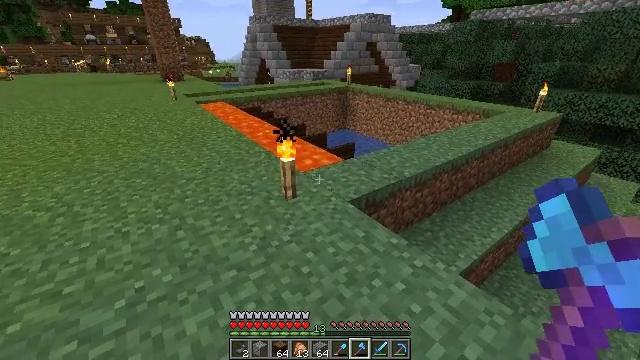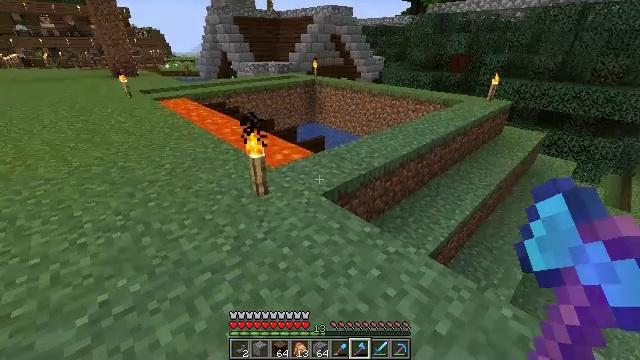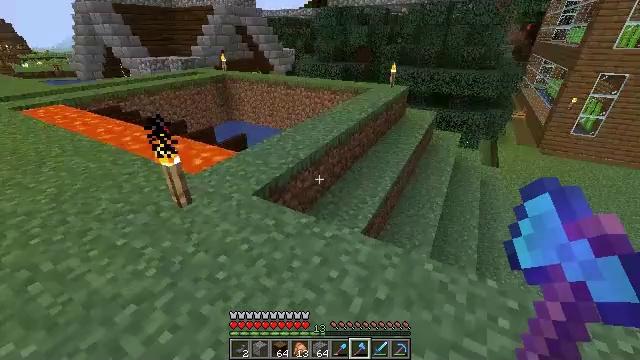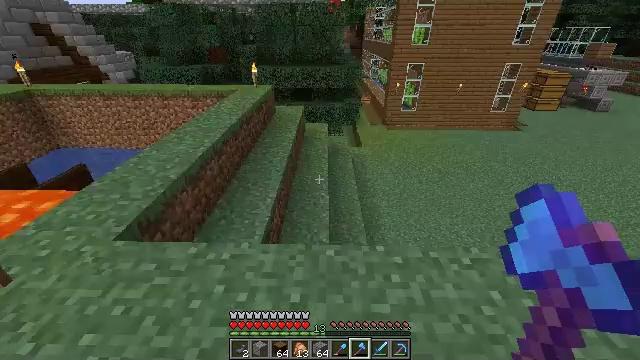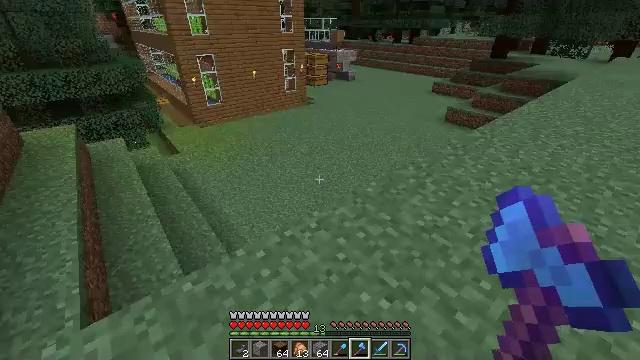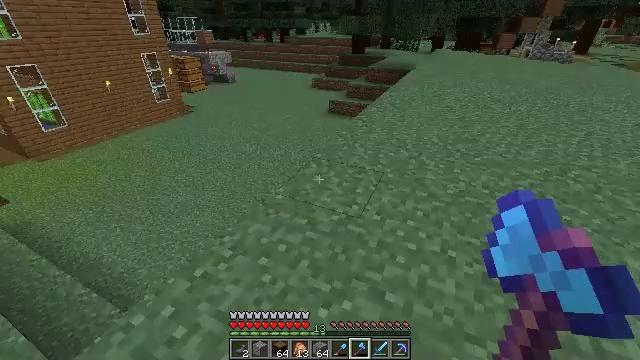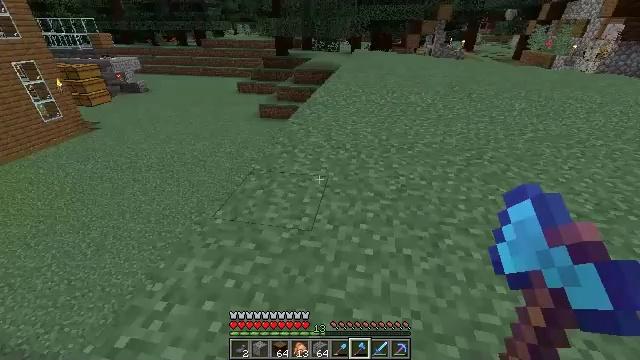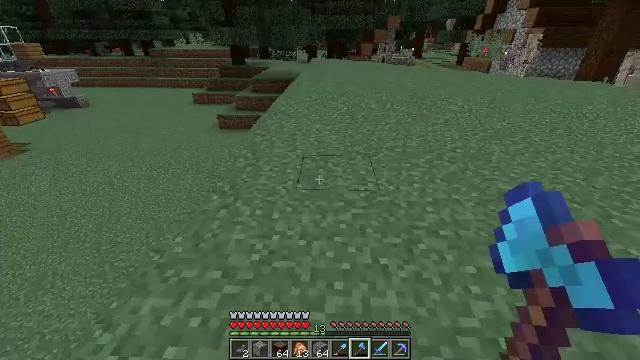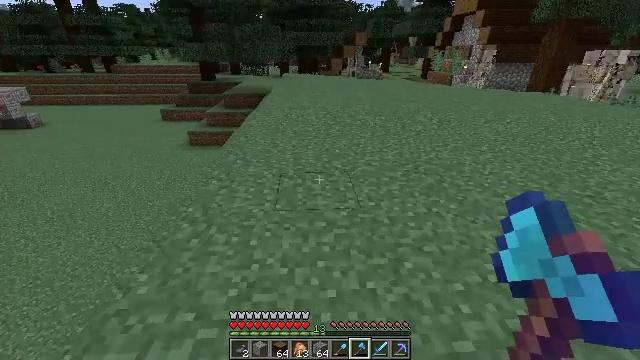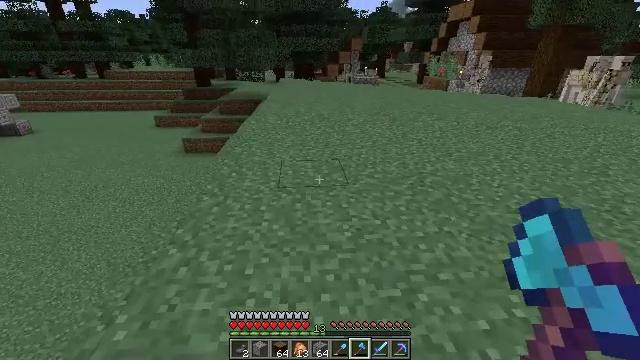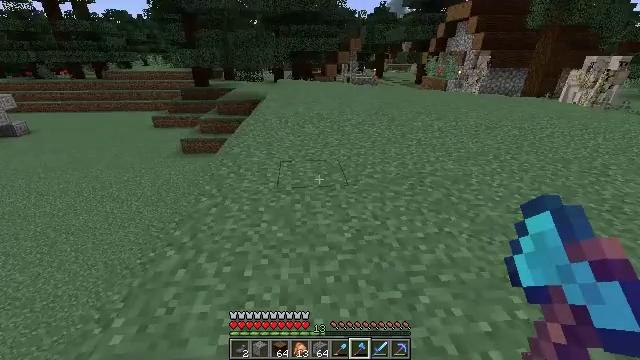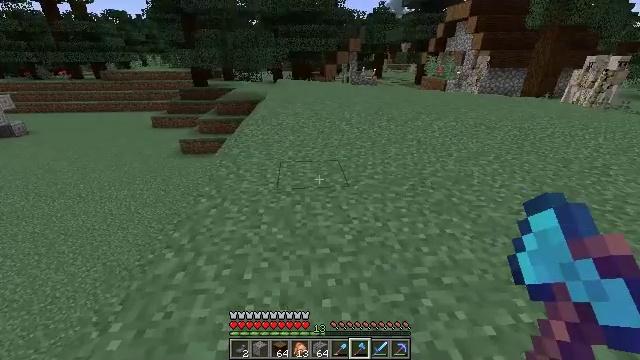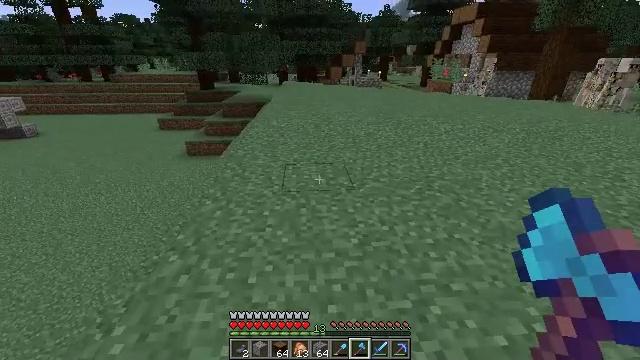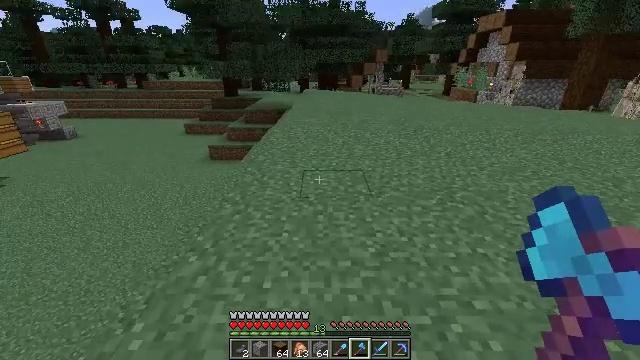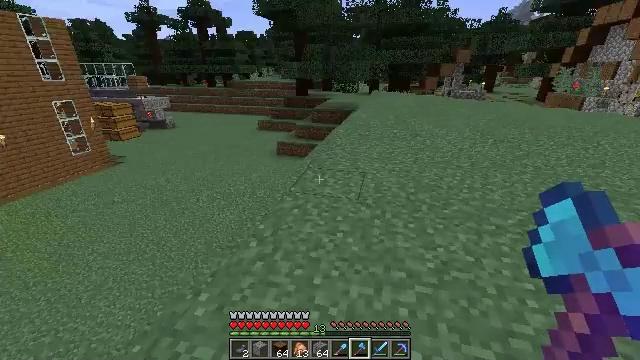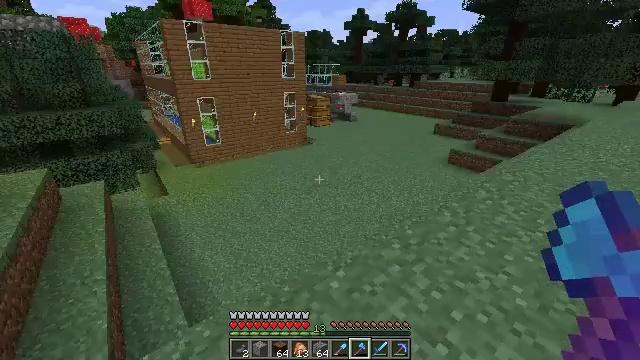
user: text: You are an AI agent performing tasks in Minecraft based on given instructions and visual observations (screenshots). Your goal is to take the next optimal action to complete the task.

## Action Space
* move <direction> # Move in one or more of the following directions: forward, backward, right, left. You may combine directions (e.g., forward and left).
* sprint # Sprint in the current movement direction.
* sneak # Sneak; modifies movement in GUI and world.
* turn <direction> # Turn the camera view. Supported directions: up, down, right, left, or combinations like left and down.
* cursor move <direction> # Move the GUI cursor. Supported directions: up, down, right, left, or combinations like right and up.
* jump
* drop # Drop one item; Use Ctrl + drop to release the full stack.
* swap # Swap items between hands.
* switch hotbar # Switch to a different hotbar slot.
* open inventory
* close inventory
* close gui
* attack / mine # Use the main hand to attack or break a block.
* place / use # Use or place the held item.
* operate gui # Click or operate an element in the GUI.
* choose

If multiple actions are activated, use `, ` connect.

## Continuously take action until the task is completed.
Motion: motion action
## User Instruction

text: Harvest wheat from the field.
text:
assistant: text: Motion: turn right and down
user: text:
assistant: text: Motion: turn right and down
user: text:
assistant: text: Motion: move forward, turn right
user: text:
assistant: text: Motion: move forward, turn right and down
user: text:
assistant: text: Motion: move forward, turn right
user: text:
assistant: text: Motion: move forward, turn right
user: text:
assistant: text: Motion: move forward, turn right and up
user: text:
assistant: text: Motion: move forward, turn right and up
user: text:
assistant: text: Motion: turn up
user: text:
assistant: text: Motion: no_op
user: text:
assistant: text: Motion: no_op
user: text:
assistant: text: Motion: turn left
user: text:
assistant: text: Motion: turn left and up
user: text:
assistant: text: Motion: turn left
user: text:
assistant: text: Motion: turn left
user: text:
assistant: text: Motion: turn left
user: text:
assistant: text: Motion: turn left
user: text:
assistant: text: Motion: turn left
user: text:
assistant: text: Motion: turn left and down
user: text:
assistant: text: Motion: no_op
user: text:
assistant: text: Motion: no_op
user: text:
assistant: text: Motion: no_op
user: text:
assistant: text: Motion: no_op
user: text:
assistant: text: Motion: no_op
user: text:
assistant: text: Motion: turn left
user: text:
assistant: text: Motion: turn left
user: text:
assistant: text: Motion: turn left
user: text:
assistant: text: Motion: turn left
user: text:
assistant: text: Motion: no_op
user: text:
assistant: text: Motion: no_op